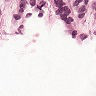
Metastatic tissue present: yes